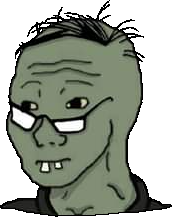
Label: 5_Soyjak